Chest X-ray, PA view. Patient: 46 years old, sex M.
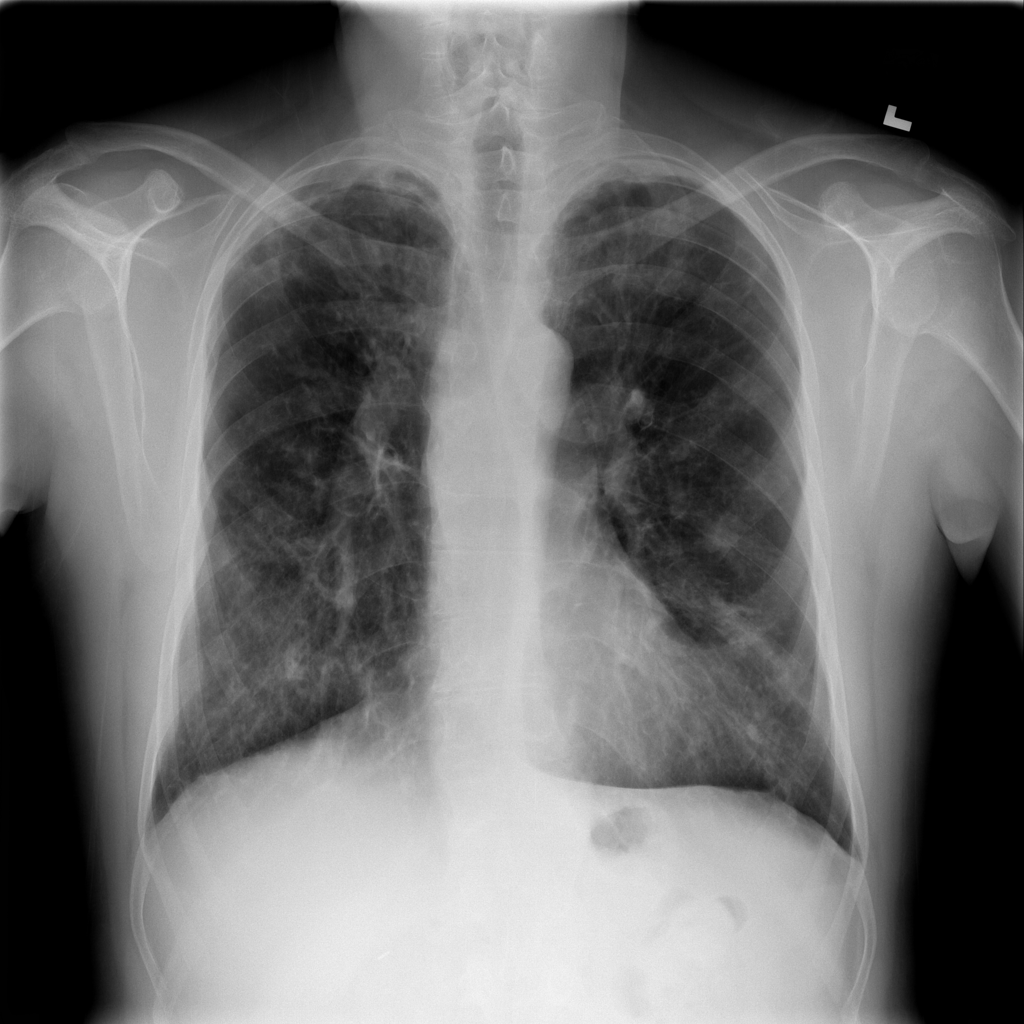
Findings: Fibrosis, Nodule, Pleural_Thickening